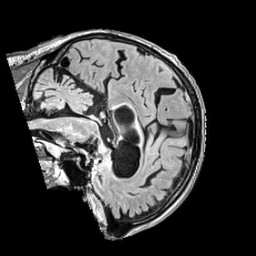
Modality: FLAIR
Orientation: sagittal
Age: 58
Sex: male
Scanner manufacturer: siemens
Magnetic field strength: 3 T
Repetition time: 5 s
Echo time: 0.387 s